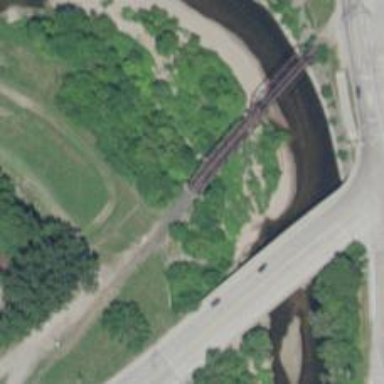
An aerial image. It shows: Bridge over railway line.